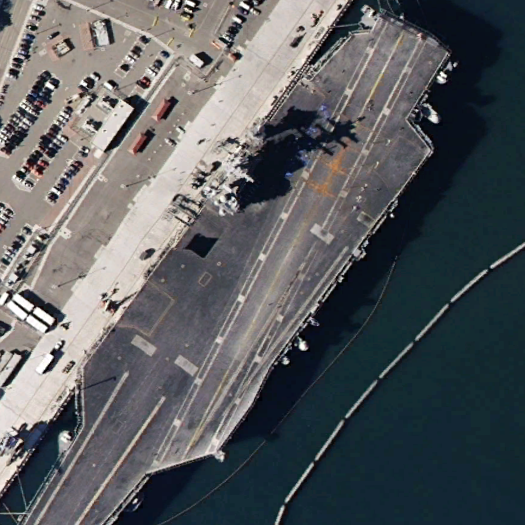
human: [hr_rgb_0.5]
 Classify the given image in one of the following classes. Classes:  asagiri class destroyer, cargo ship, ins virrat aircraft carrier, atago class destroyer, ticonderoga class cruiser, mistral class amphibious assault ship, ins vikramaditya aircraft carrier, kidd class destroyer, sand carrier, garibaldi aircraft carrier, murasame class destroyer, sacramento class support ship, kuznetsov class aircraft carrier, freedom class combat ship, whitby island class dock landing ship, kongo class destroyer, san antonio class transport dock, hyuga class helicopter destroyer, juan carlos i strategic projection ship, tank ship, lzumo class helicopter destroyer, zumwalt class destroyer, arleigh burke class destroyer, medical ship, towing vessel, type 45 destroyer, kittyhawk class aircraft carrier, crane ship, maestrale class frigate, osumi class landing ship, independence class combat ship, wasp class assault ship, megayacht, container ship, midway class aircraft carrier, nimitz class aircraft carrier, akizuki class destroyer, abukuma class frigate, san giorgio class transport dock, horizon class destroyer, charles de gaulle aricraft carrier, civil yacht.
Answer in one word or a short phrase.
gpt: Nimitz class aircraft carrier